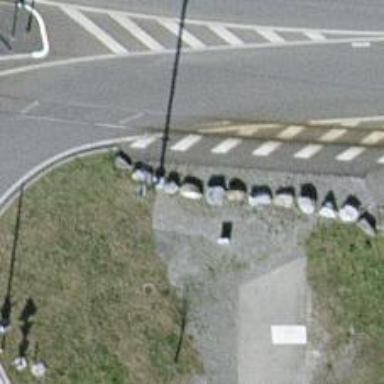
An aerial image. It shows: Block barrier.